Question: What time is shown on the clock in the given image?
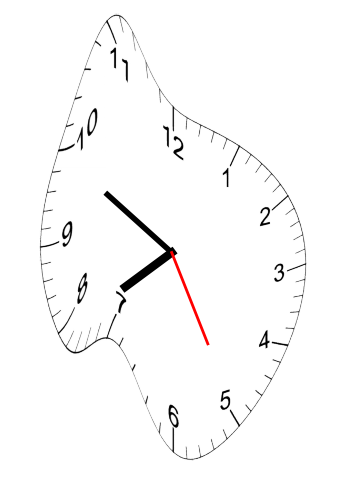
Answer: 07:49:25